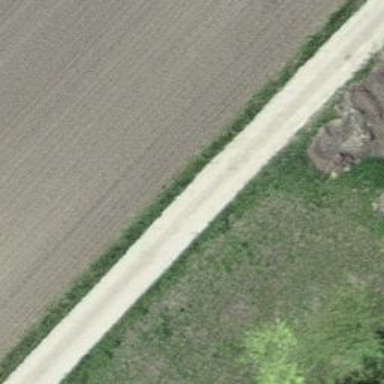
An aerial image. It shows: Track with fine gravel surface of grade2.